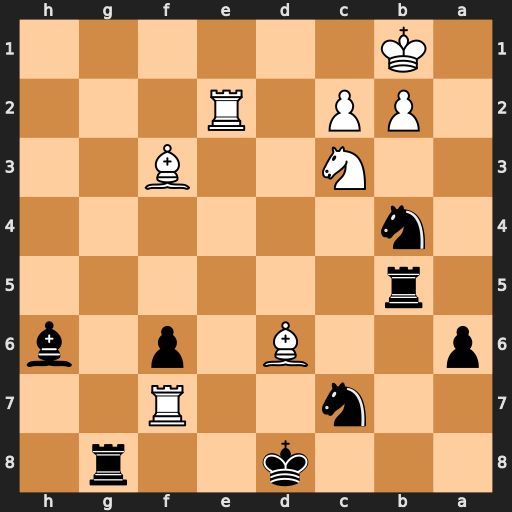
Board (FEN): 3k2r1/2n2R2/p2B1p1b/1r6/1n6/2N2B2/1PP1R3/1K6
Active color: b
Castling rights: -
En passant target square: -
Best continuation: Rg1+ Re1 Rxe1+